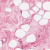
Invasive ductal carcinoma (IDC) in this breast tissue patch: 0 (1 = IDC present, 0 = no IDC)